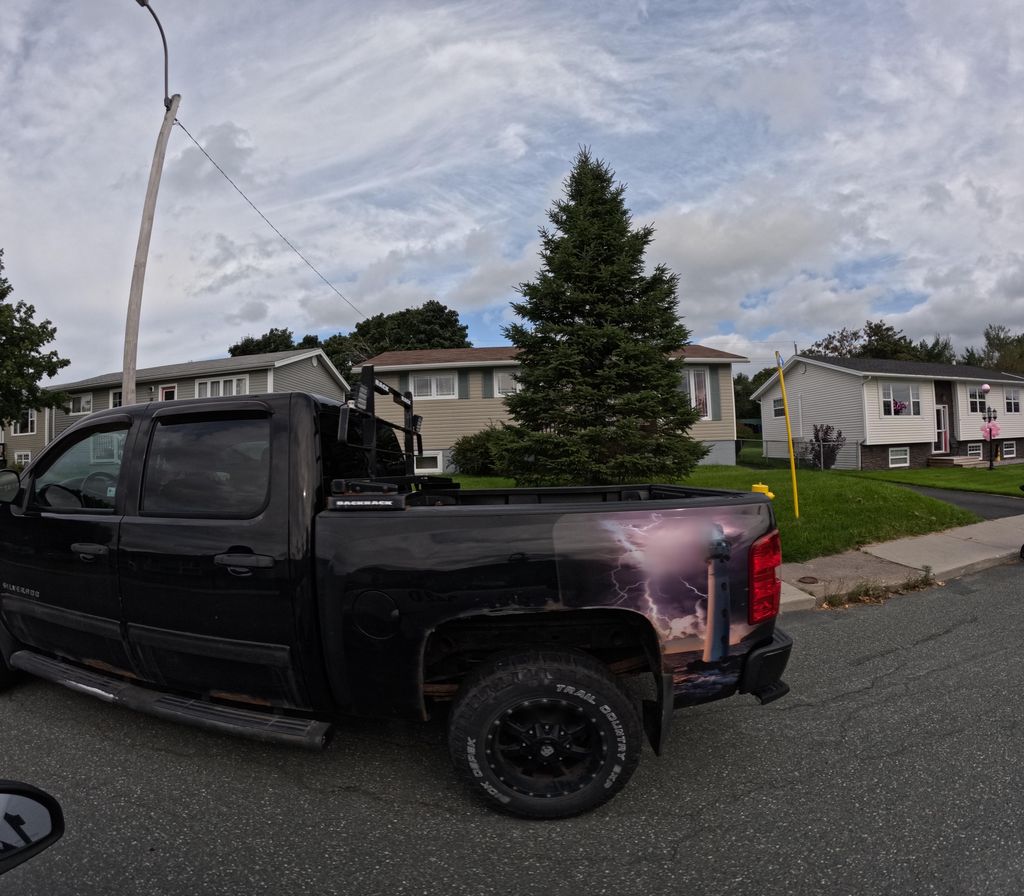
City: st_johns